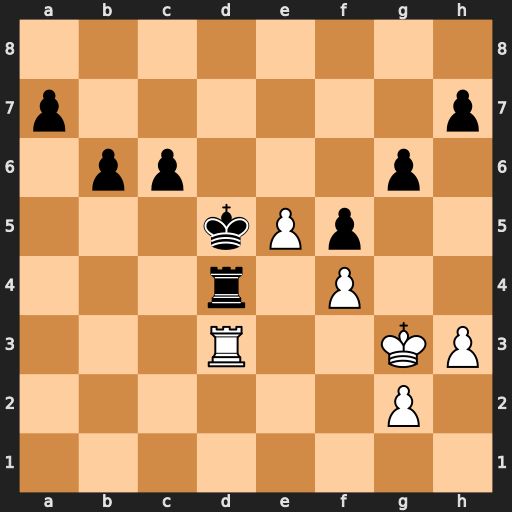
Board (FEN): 8/p6p/1pp3p1/3kPp2/3r1P2/3R2KP/6P1/8
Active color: w
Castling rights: -
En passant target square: -
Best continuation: Rxd4+ Kxd4 e6